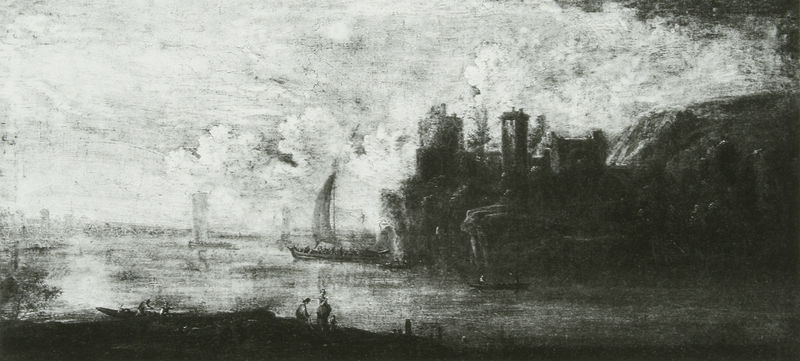
Titel: Flusslandschaft mit Schloss und Booten
Standort: Dresden
Institution: Gemäldegalerie Alte Meister
Schlagwörter: baum, berg, dunkel, felsen, gemälde, himmel, mann, meer, schatten, wasser, weiß, wolken, bäume, fluss, landschaft, menschen, see, stadt, ufer, abend, grau, hell, licht, männer, schwarz, skizze, zeichnung, gebäude, haus, schloss, wolke, leute, barock, mensch, öl, bach, horizont, hügel, natur, wind, gewässer, land, pflanzen, kontrast, boot, boote, genre, kahn, turm, küste, schiff, schiffe, segel, segelboot, segelschiffe, strand, düster, bogen, italien, fischer, mast, segelschiff, berge, bergig, fels, klippen, dorf, breitformat, herbst, figuren, hafen, krieg, staffage, turner, ruderboot, ruderer, widerschein, stimmung, bucht, segelboote, betrachter, klippe, ozean, segler, foto, hell dunkel, ruine, antike, burg, türme, kohle, festung, schnitt, schraffur, schwarz weiß, radierung, leinwand, bleistift, schein, hubi, verwischt, antik, wanderer, ölskizze, zerstört, einfahrt, segelbot, verschollen, format, aufnahme, angler, historisch, ungenau, angeln, lichz, stochern, wasserfläche, segelbote, flussmündung, segelbbot, fotp, mencshen, segelschif, hintergrundd, 1830